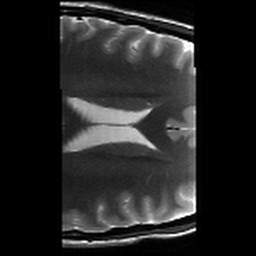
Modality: T2w
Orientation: axial
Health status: healthy
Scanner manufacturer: siemens
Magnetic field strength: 3 T
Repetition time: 8.02 s
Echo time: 0.08 s